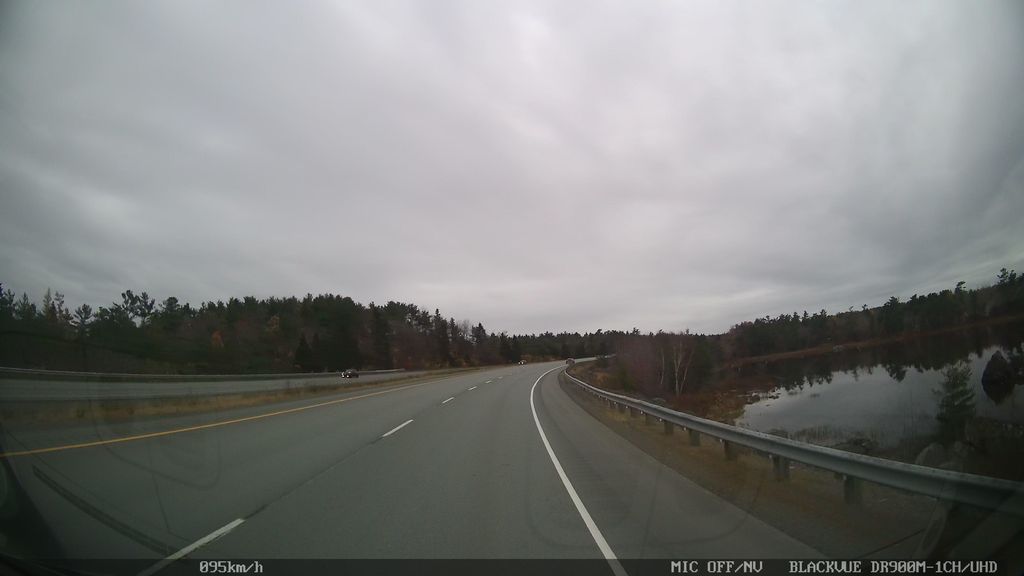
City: halifax